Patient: sex M, age 36
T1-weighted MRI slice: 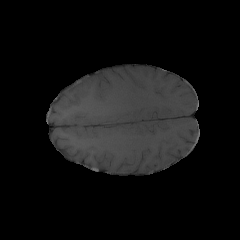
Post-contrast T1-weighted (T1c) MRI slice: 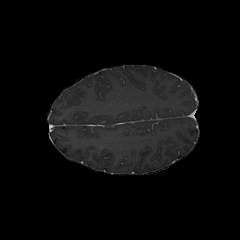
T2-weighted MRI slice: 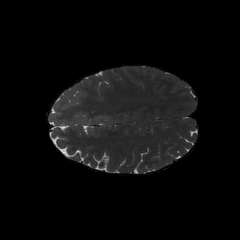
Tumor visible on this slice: no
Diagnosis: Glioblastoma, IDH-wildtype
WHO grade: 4